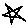
Label: star